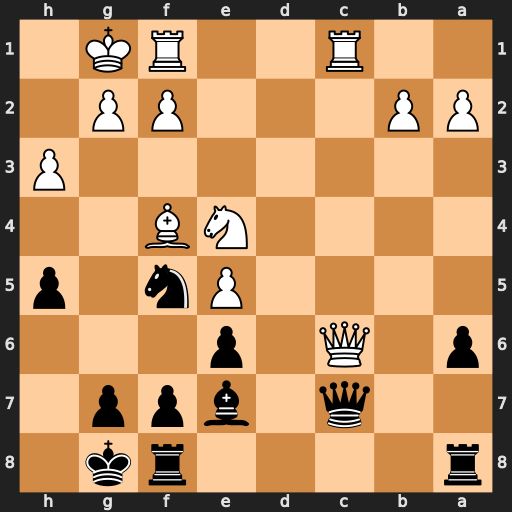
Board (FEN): r4rk1/2q1bpp1/p1Q1p3/4Pn1p/4NB2/7P/PP3PP1/2R2RK1
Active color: b
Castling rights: -
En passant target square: -
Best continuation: Qxc6 Rxc6 Nd4